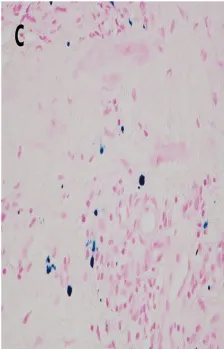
Prostatic malakoplakia misdiagnosed as prostate cancer. A large number of Michaelis-Gutmann bodies (arrows) were seen in the interstitium. And iron.
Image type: pathology (gram)